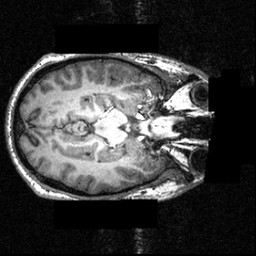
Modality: T1w
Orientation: axial
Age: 21
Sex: male
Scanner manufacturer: siemens
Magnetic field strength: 3.951 T
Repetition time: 1.5 s
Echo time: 0.00335 s